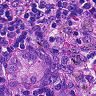
Metastatic tissue present: yes